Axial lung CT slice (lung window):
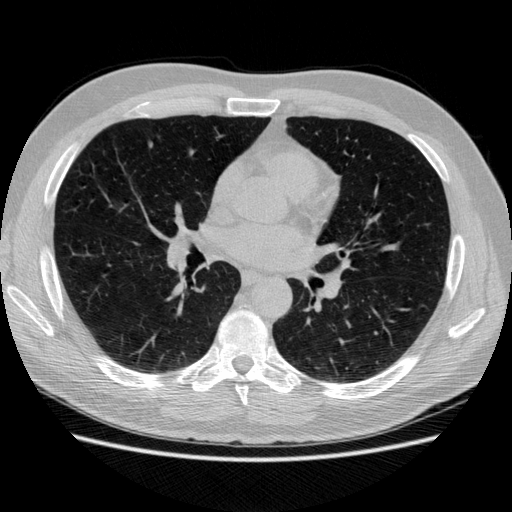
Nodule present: yes
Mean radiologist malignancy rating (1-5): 2.667